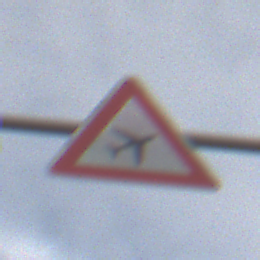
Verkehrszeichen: FlugbetriebLinks
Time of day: MorningAfternoon
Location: Outdoor (Nature)
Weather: Overcast
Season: NotSpecified
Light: Natural